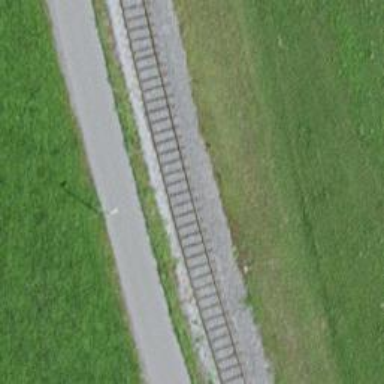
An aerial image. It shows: Single railway spur track.